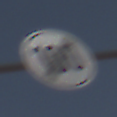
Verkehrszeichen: EndeGeschwindigkeit100
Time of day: Midday
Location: Outdoor (Nature)
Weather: PartlyCloudy
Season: NotSpecified
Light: Natural